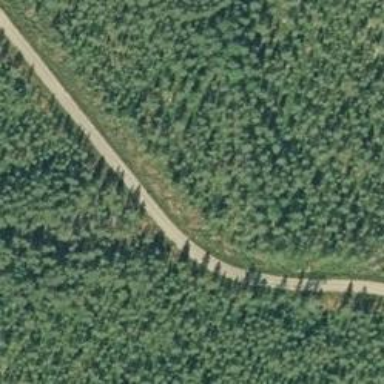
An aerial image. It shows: Unclassified road.